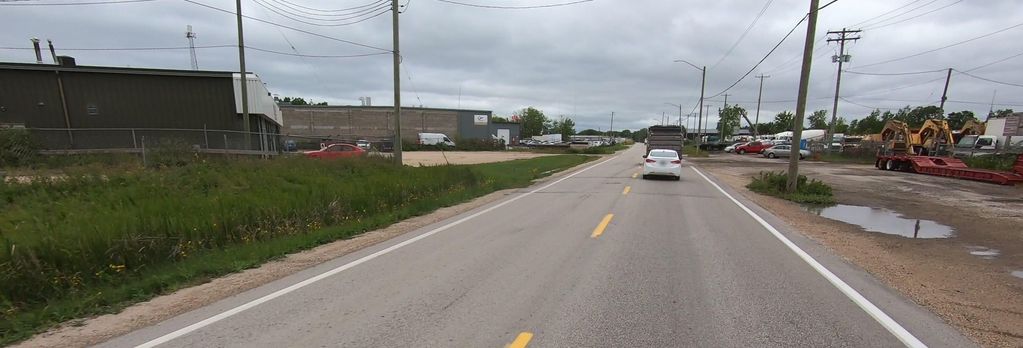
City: winnipeg